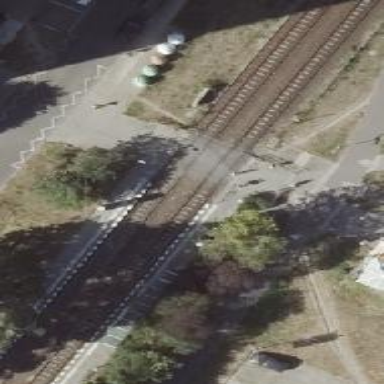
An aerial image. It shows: Uncontrolled tram crossing.